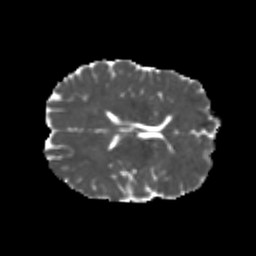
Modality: MD
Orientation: axial
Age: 23
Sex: male
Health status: healthy
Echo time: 0.074 s